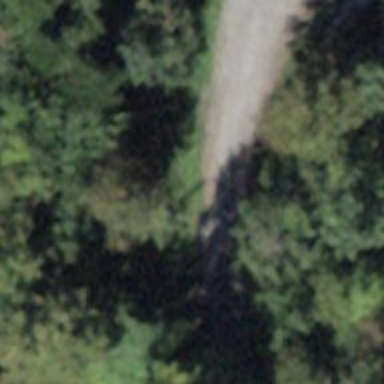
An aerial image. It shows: Gravel track with grade2 tracktype.